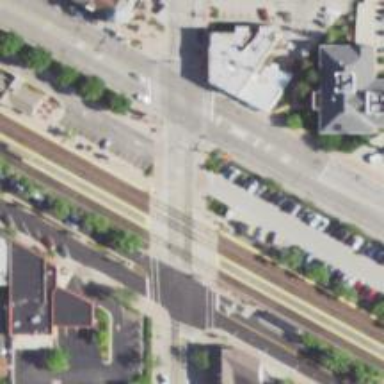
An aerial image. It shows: Asphalt footway with zebra crossing for pedestrians. The crossing is located at train cross track.